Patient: sex F, age 60
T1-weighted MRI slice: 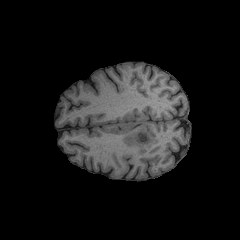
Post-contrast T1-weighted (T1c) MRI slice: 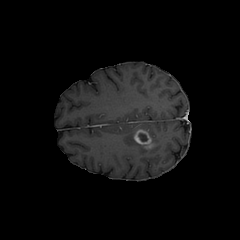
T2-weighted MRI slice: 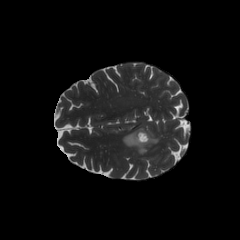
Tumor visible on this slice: yes
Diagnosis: Glioblastoma, IDH-wildtype
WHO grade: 4